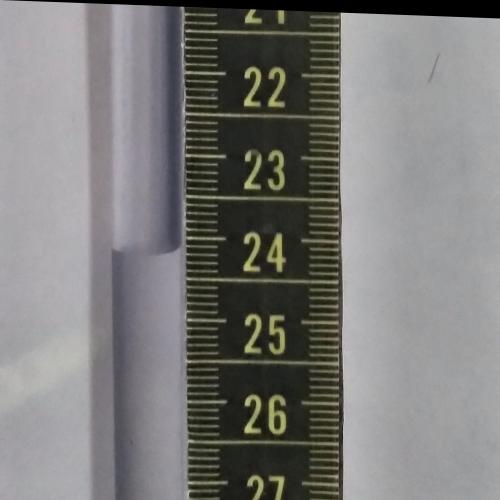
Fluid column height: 24.2 cm